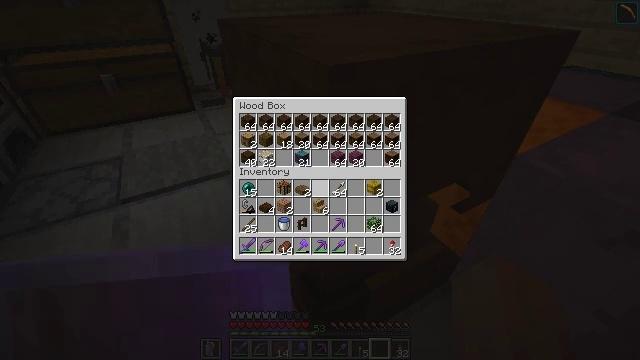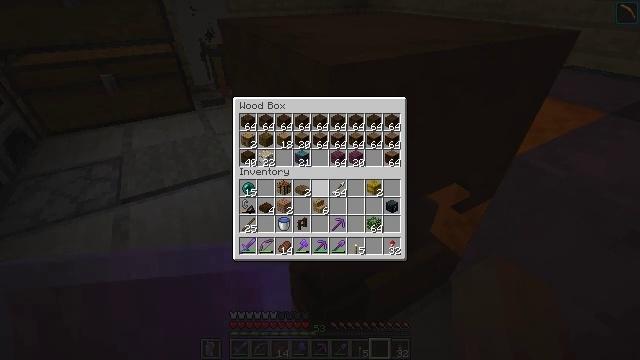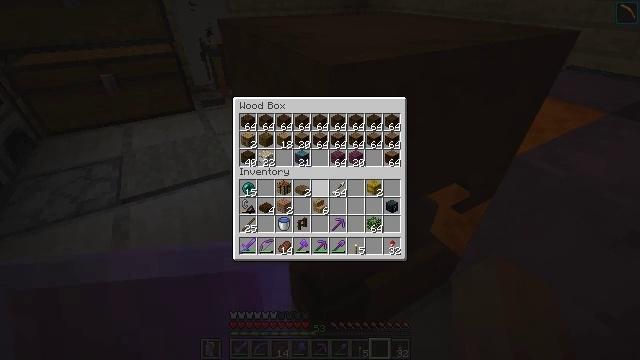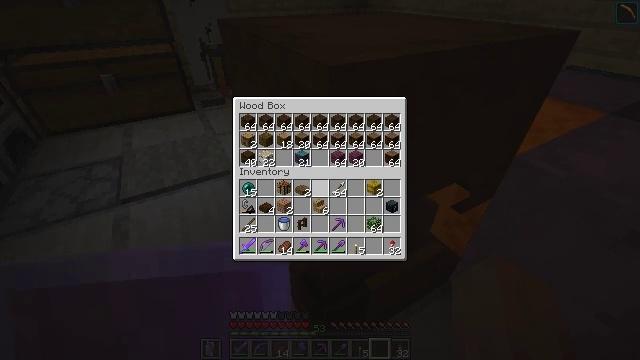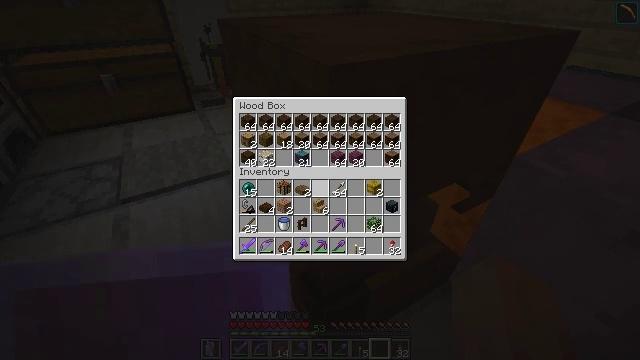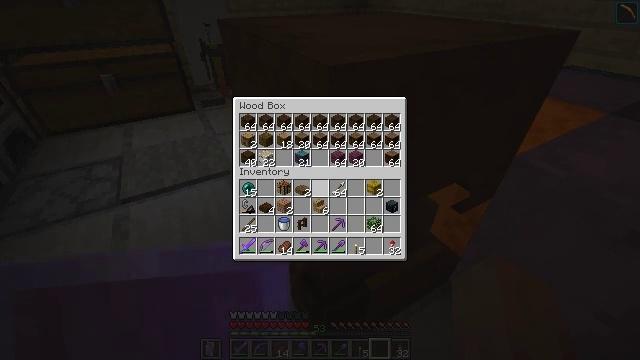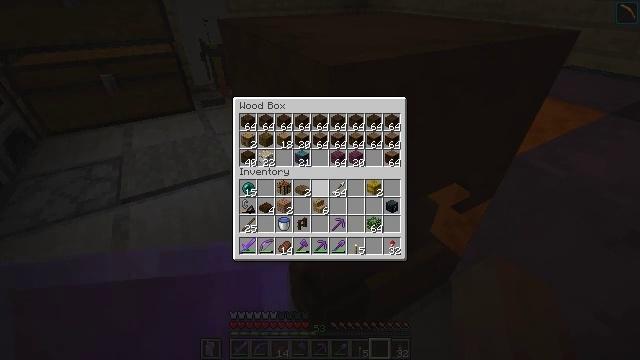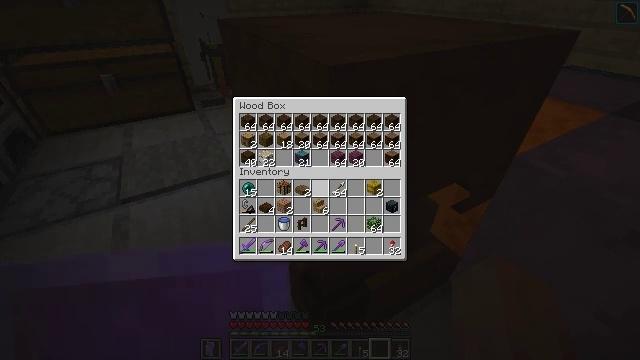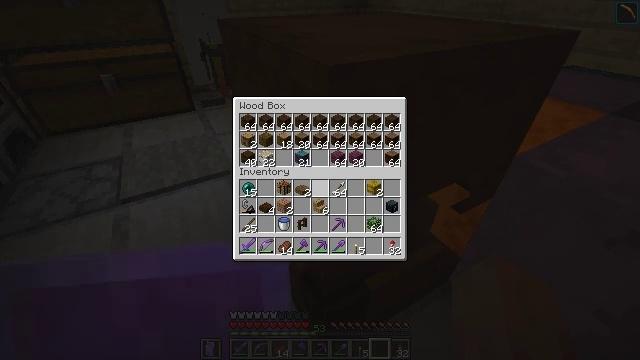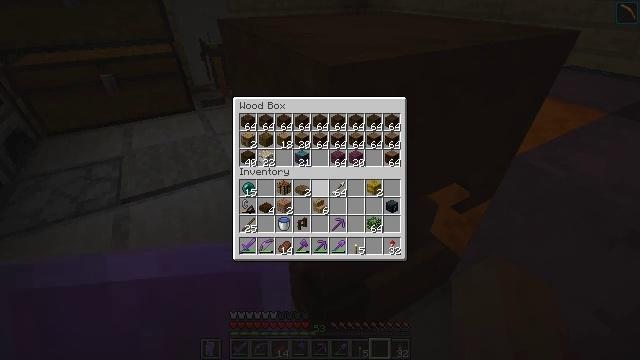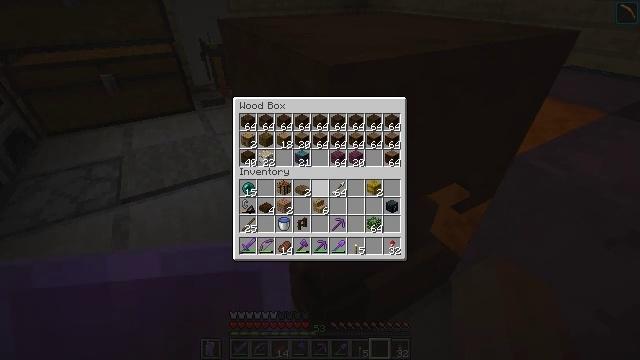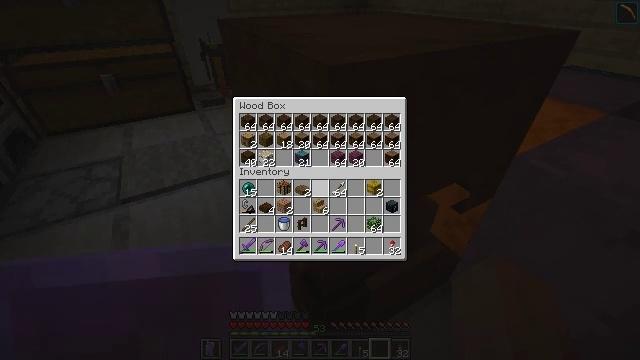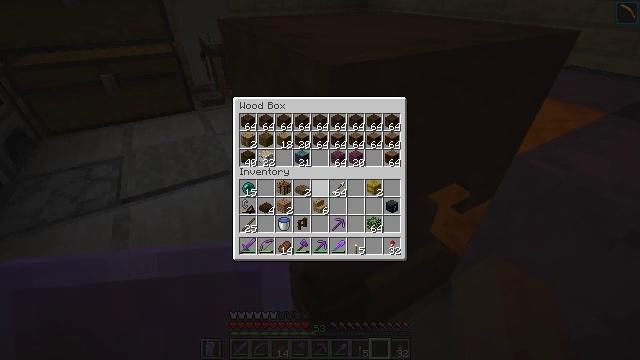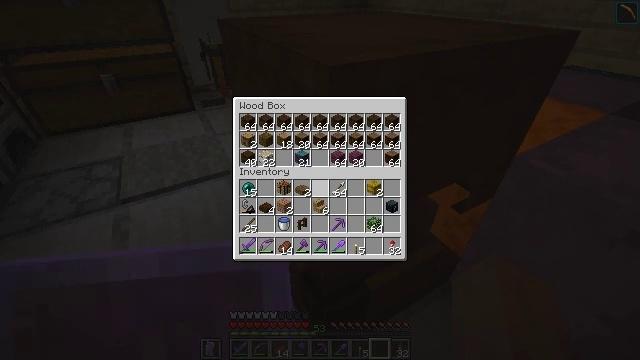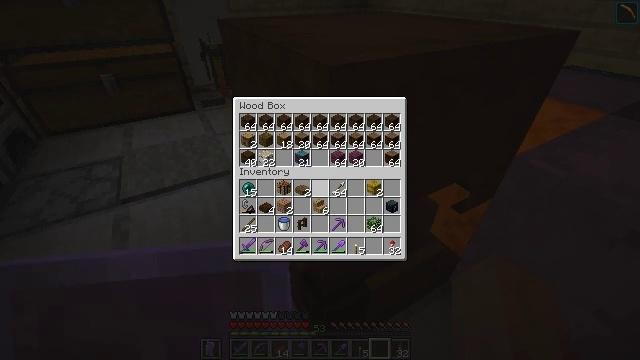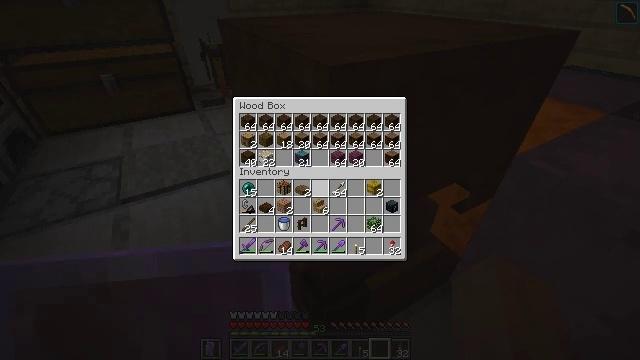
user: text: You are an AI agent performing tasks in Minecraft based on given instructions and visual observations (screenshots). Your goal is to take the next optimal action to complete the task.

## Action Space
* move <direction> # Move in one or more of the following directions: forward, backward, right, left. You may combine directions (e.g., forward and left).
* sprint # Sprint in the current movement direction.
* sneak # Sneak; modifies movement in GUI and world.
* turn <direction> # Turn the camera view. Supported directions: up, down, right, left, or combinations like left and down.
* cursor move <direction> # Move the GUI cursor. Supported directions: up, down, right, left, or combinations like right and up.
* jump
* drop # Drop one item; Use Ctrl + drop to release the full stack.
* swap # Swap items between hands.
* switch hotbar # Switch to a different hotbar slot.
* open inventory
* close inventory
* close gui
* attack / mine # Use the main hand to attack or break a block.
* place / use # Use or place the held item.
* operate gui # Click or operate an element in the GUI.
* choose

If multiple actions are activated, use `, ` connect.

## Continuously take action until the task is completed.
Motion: motion action
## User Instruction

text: Break the brown shulker box to pick it up.
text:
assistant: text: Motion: no_op
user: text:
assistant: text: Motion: no_op
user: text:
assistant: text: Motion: no_op
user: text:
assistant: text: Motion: no_op
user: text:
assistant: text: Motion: no_op
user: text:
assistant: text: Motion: no_op
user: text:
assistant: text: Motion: no_op
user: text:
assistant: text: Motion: no_op
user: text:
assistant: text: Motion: no_op
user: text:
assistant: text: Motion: no_op
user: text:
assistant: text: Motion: no_op
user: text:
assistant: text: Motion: no_op
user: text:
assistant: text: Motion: no_op
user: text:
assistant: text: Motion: no_op
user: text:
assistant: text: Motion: no_op
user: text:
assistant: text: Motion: no_op
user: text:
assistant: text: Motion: no_op
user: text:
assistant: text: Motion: no_op
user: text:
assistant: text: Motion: no_op
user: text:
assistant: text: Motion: no_op
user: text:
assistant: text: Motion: no_op
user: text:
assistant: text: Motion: no_op
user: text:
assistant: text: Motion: no_op
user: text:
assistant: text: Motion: no_op
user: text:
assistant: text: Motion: no_op
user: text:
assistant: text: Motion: no_op
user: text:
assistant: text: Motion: no_op
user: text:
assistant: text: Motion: no_op
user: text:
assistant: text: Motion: no_op
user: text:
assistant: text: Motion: no_op